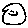
Label: smiley face